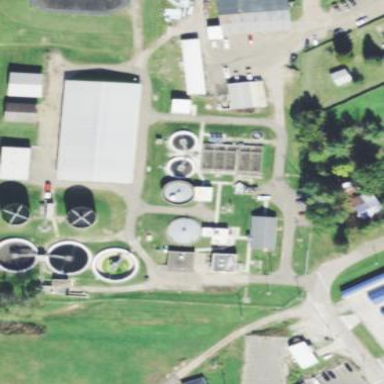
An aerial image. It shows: Man-made water works facility.